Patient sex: M
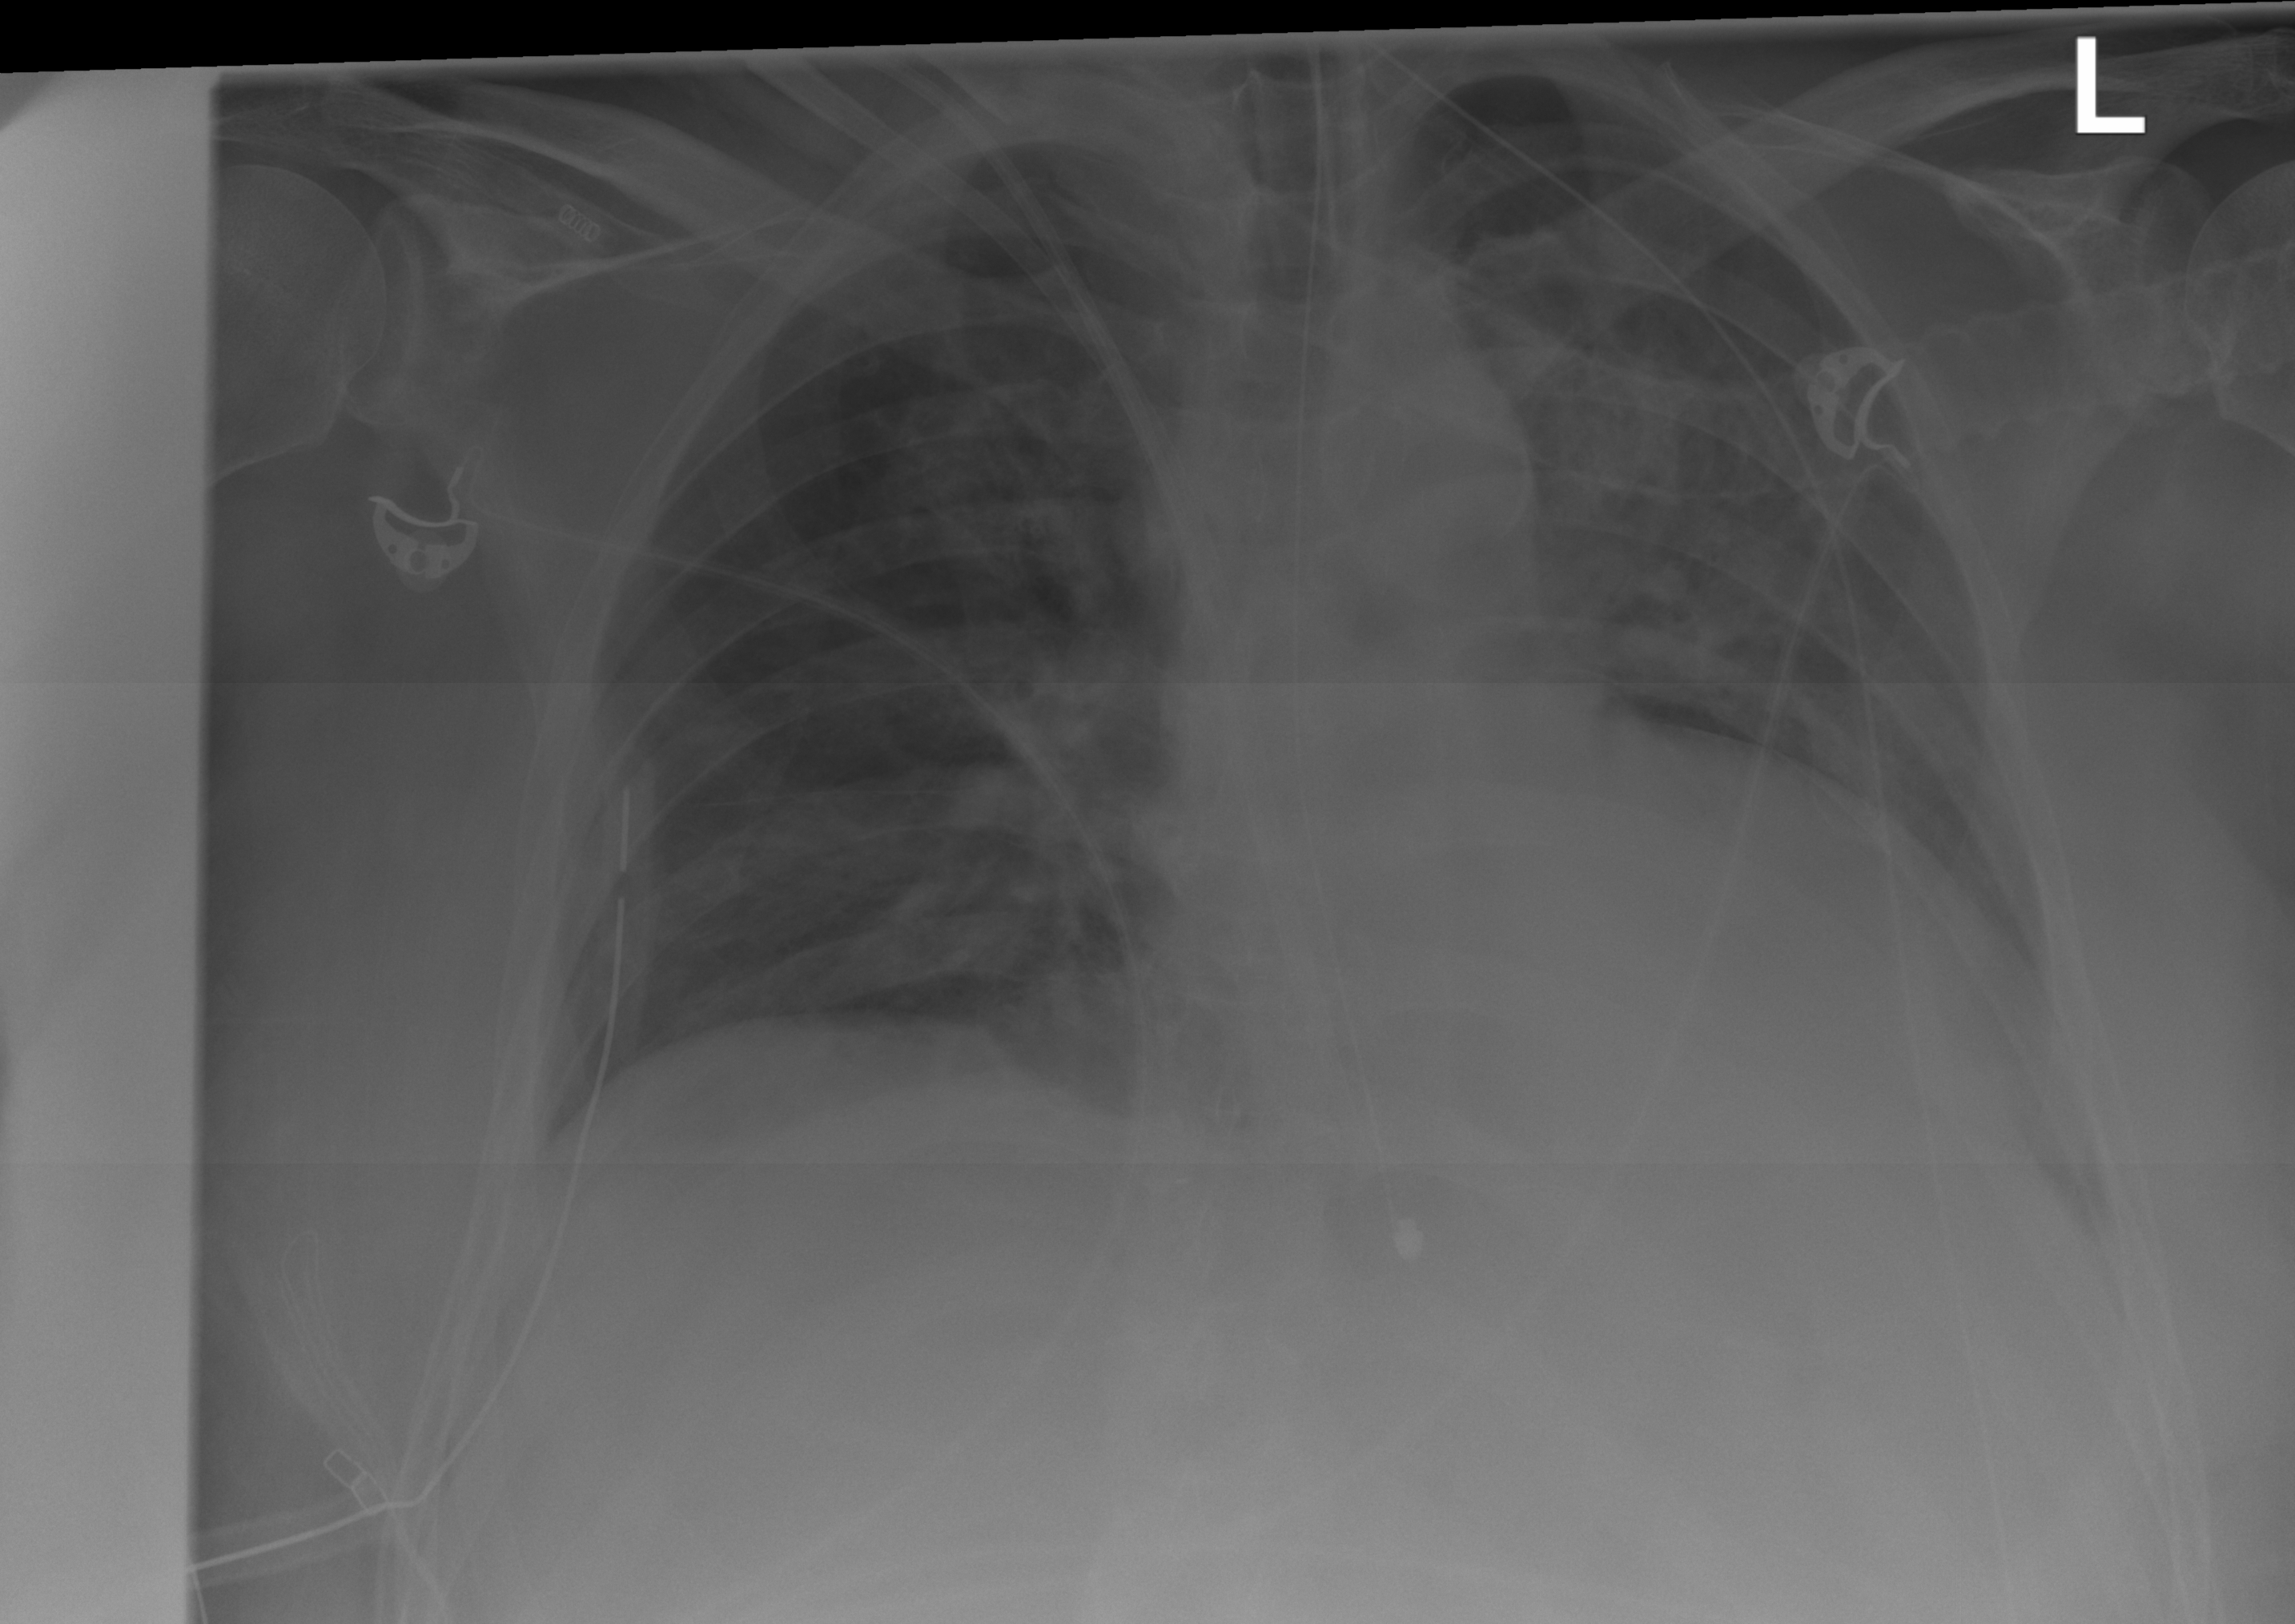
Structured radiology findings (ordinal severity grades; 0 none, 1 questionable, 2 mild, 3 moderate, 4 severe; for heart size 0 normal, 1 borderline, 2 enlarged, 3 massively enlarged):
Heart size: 0
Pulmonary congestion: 0
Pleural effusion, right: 0
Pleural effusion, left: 0
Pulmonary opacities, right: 0
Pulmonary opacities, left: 0
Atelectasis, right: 0
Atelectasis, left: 2